RGB frame:
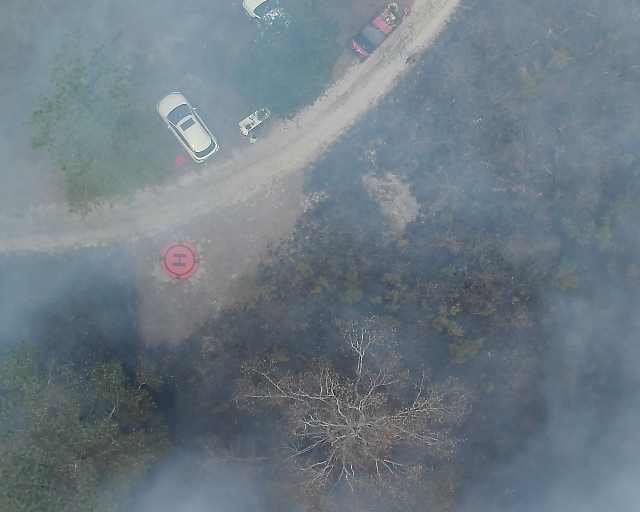
Thermal frame:
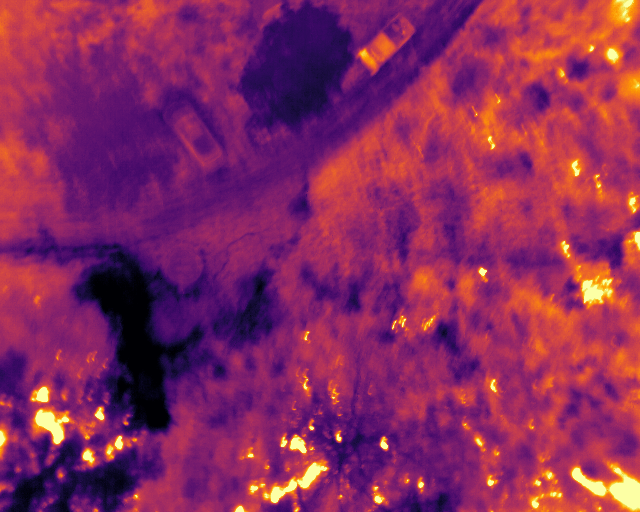
Captured: 2026-02-26 03:11:45
Pixels at or above 80 °C: 455 (fraction of frame: 0.001389)